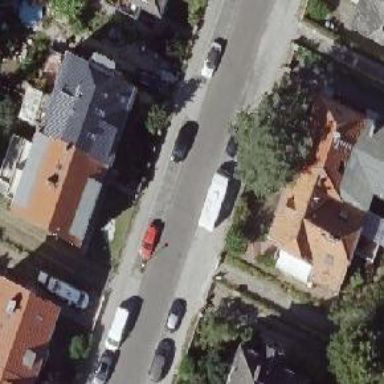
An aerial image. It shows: Residential road with asphalt surface and separate sidewalks on both sides. Parking is parallel with the kerb on both sides of the road.